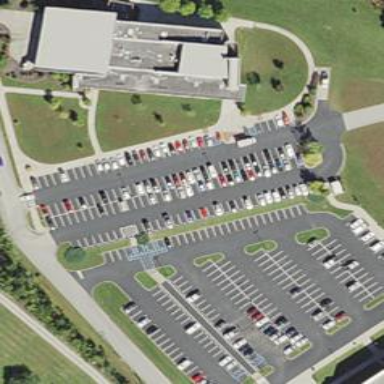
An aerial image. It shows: Parking area.